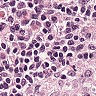
Metastatic tissue present: no